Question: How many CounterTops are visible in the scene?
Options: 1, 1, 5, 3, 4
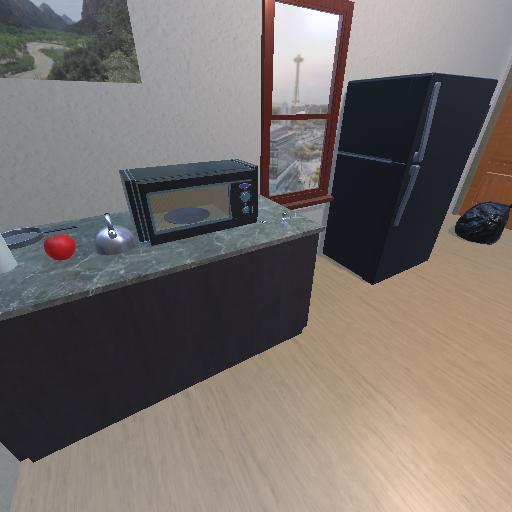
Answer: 1